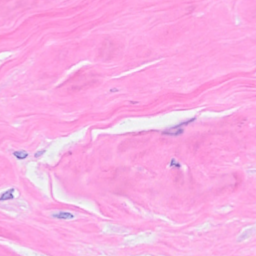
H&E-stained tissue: Breast